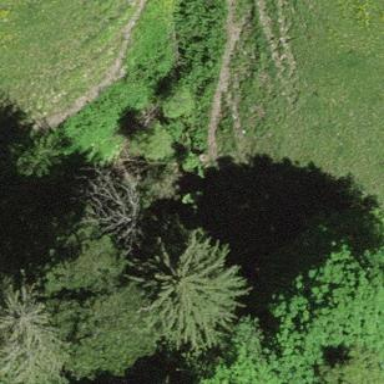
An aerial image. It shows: Forest with mix of leaf types.